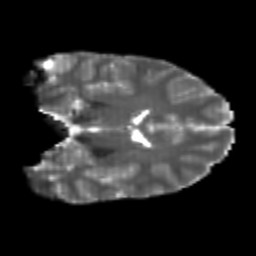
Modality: T2w
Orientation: coronal
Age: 21
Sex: male
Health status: healthy
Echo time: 0.074 s